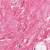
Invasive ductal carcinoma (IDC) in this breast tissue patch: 0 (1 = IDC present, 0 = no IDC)